Interaction volume radius: 10 \u00c5
Interaction volume height: 15 \u00c5
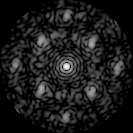
Disorder parameter: 0.5133